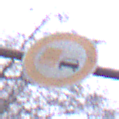
Verkehrszeichen: UeberholverbotKraftfahrzeuge
Umgebung: Outdoor, Nature
Tageszeit: Midday
Wetter: Overcast
Licht: Natural
Jahreszeit: Autumn
Kontrast: LowContrast